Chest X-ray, PA view. Patient: 73 years old, sex M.
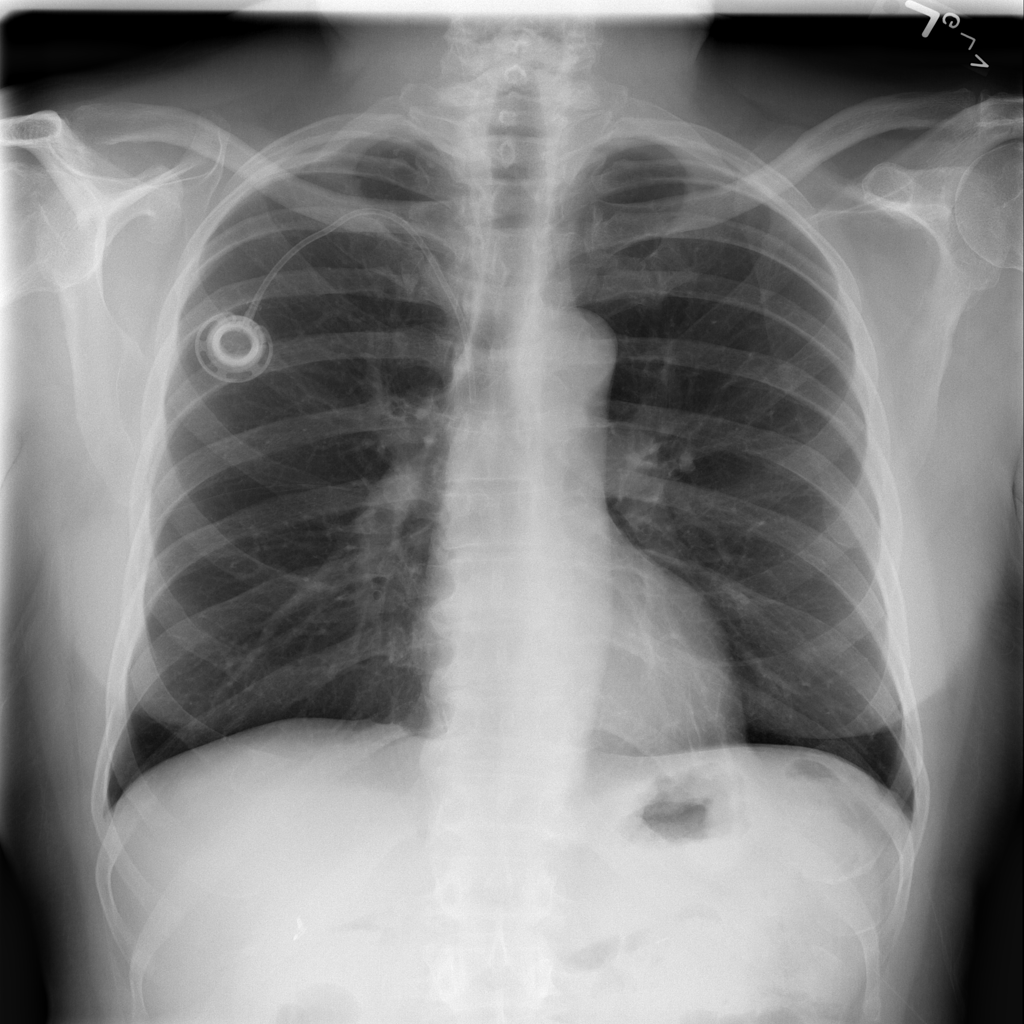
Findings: No Finding